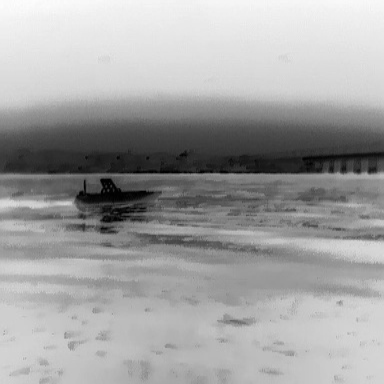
There is a canoe in the infrared image.